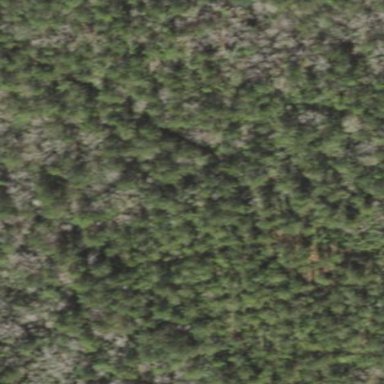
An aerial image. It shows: Needle-leaved woodland.